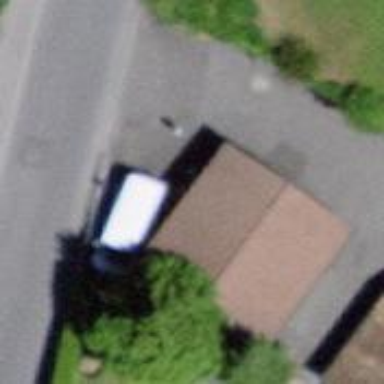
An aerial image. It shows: Garage.